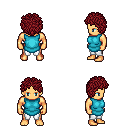
a pixel art fantasy rpg character, male body template, human, tanned skin, teal tunic, white pants, brunette curly afro hairstyle, four views (front, back, left, right), 2x2 character sprite sheet, small pixel art, hard edges, no anti-aliasing